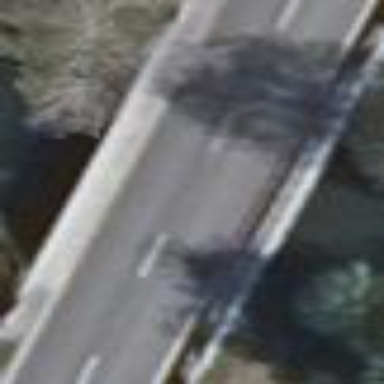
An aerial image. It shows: Man-made bridge.